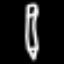
Label: pencil